Question: I am an absolute beginner to Eclipse and PHP or Java. I am trying to learn PHP .So I installed ECLIPSE for PHP .But I am getting an error ( pasted below)

I also found this error from the log file in my eclipse configuration folder eclipse-php-luna-SR1-win32-x86_64\eclipse\configuration
'''
!SESSION 2014-12-08 20:03:14.382 -----------------------------------------------
eclipse.buildId=4.4.1.M20140925-0400
java.version=1.8.0_25
java.vendor=Oracle Corporation
BootLoader constants: OS=win32, ARCH=x86_64, WS=win32, NL=en_US
Framework arguments: -product org.eclipse.epp.package.php.product
Command-line arguments: -os win32 -ws win32 -arch x86_64 -product org.eclipse.epp.package.php.product
!ENTRY org.eclipse.osgi 4 0 2014-12-08 20:03:15.416
!MESSAGE Application error
!STACK 1
java.lang.UnsatisfiedLinkError: Cannot load 64-bit SWT libraries on 32-bit JVM
at org.eclipse.swt.internal.Library.loadLibrary(Library.java:256)
at org.eclipse.swt.internal.Library.loadLibrary(Library.java:236)
at org.eclipse.swt.internal.C.<clinit>(C.java:21)
at org.eclipse.swt.widgets.Display.<clinit>(Display.java:138)
at org.eclipse.ui.internal.Workbench.createDisplay(Workbench.java:716)
at org.eclipse.ui.PlatformUI.createDisplay(PlatformUI.java:162)
at org.eclipse.ui.internal.ide.application.IDEApplication.createDisplay(IDEApplication.java:165)
at org.eclipse.ui.internal.ide.application.IDEApplication.start(IDEApplication.java:107)
at org.eclipse.equinox.internal.app.EclipseAppHandle.run(EclipseAppHandle.java:196)
at org.eclipse.core.runtime.internal.adaptor.EclipseAppLauncher.runApplication(EclipseAppLauncher.java:134)
at org.eclipse.core.runtime.internal.adaptor.EclipseAppLauncher.start(EclipseAppLauncher.java:104)
at org.eclipse.core.runtime.adaptor.EclipseStarter.run(EclipseStarter.java:380)
at org.eclipse.core.runtime.adaptor.EclipseStarter.run(EclipseStarter.java:235)
at sun.reflect.NativeMethodAccessorImpl.invoke0(Native Method)
at sun.reflect.NativeMethodAccessorImpl.invoke(Unknown Source)
at sun.reflect.DelegatingMethodAccessorImpl.invoke(Unknown Source)
at java.lang.reflect.Method.invoke(Unknown Source)
at org.eclipse.equinox.launcher.Main.invokeFramework(Main.java:648)
at org.eclipse.equinox.launcher.Main.basicRun(Main.java:603)
at org.eclipse.equinox.launcher.Main.run(Main.java:1465)
at org.eclipse.equinox.launcher.Main.main(Main.java:1438)
'''
When I checked my JAVA version ,its showing
>
# java -version
java version "1.8.0_25"
Java(TM) SE Runtime Environment (build 1.8.0_25-b18)
Java HotSpot(TM) Client VM (build 25.25-b02, mixed mode, sharing)
The error message shows required Java version as 1.7 . I searched for Java version 1.7 ,but I could not locate one.
Please help me resolve this error .
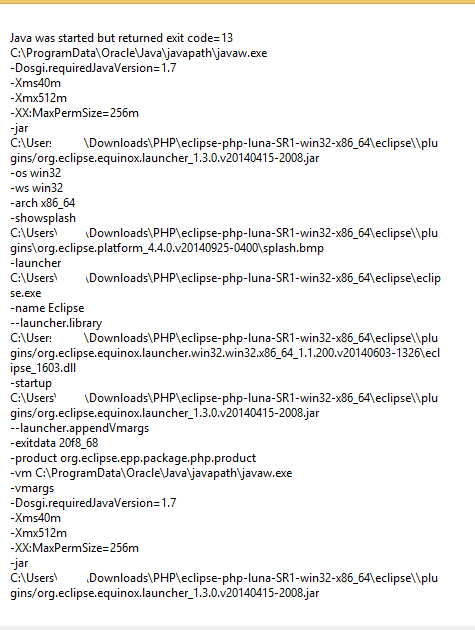
Answer: The error message 'java.lang.UnsatisfiedLinkError: Cannot load 64-bit SWT libraries on 32-bit JVM' is clear, you are running 64-bit SWT (Eclipse) in a 32-bit JVM (Java Virtual Machine) you have to download the 32-bit version of <URL>.
Or
If you have a 64-bit JVM installed change 'eclipse.ini' file to point to the correct vm. Check this <URL> for how to change.